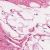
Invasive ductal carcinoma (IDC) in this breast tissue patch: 0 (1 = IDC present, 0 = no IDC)